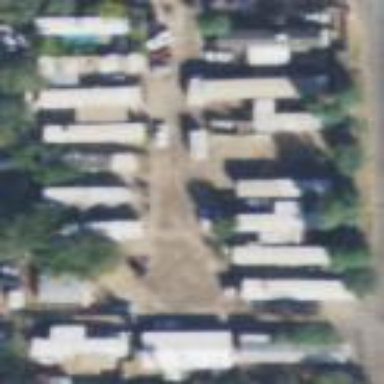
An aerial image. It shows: Residential area known as trailer park.